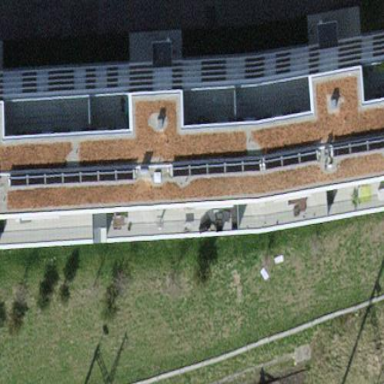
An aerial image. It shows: Brown apartment building with flat gray roof.